Field crop: maize
Growth stage: 2
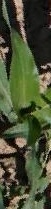
Species: maize